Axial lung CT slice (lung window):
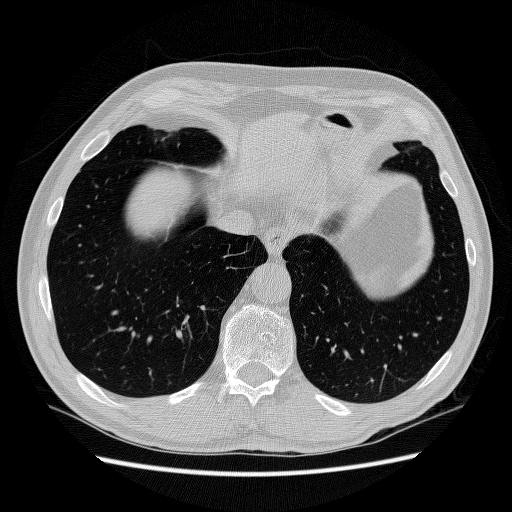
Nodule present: no